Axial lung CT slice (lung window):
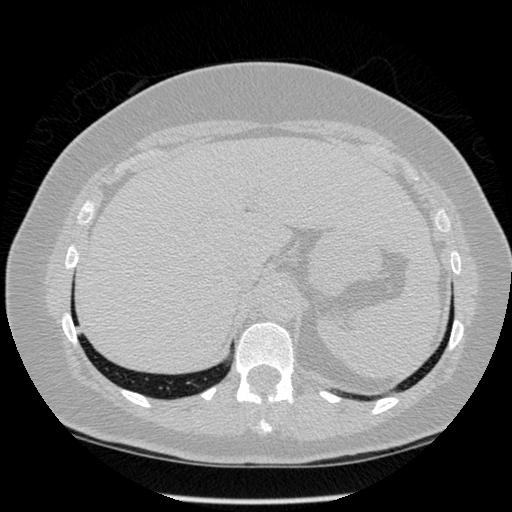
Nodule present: no